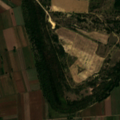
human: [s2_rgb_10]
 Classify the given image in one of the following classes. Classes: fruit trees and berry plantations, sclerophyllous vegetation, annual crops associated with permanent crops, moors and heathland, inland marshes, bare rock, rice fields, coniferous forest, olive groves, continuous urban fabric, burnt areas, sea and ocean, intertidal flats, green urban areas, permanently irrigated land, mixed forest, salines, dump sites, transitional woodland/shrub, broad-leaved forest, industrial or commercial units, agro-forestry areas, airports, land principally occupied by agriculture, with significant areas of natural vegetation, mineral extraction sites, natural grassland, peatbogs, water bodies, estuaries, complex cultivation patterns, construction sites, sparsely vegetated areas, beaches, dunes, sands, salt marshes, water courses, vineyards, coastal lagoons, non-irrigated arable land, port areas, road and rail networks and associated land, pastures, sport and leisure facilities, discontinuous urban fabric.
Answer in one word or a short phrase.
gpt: non-irrigated arable land, pastures, transitional woodland/shrub